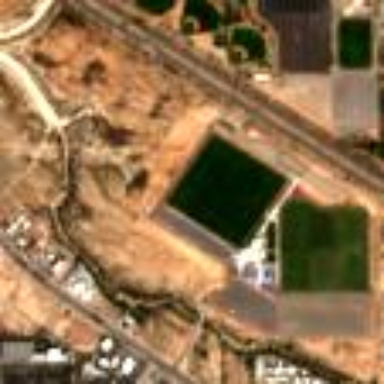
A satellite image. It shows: Sports center on leisure land.